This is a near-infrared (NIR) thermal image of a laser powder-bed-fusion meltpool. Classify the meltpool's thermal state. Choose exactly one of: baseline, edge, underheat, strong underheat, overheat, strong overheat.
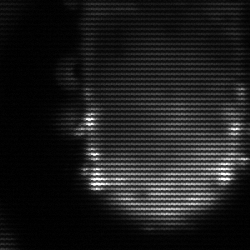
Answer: baseline